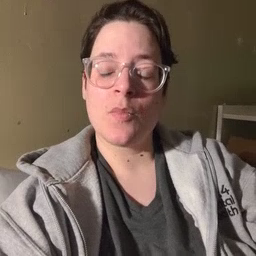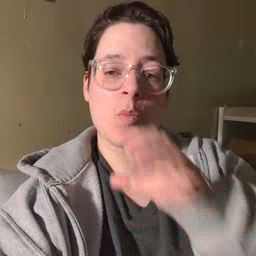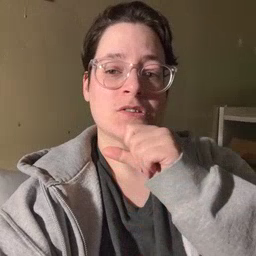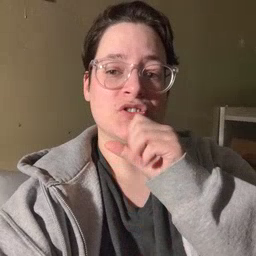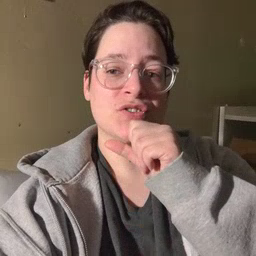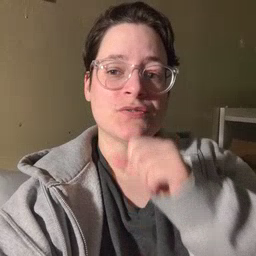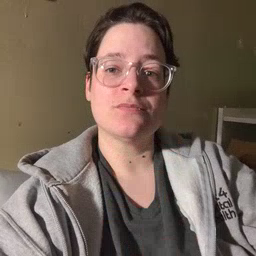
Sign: orange